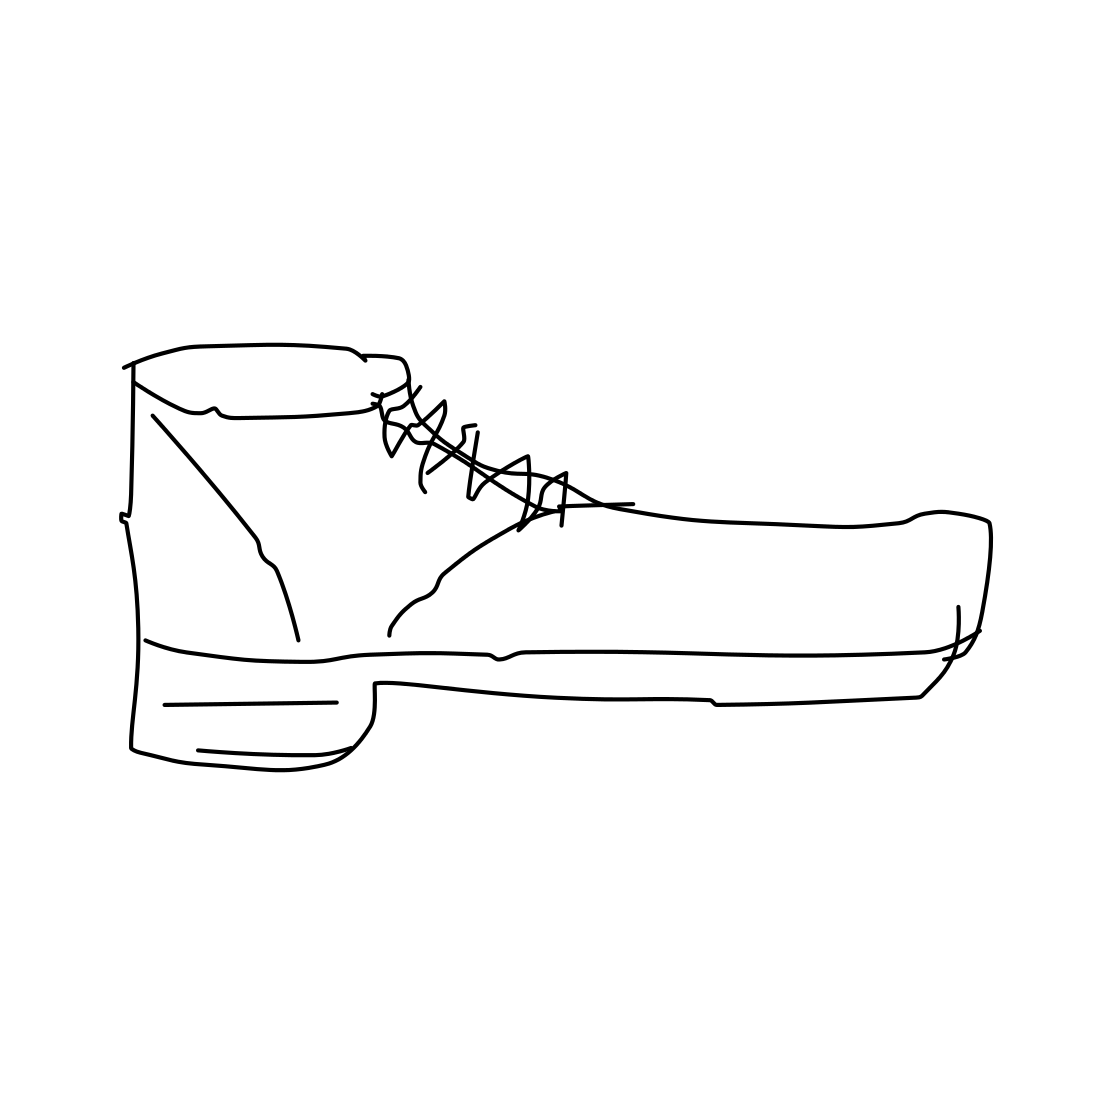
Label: shoe